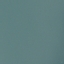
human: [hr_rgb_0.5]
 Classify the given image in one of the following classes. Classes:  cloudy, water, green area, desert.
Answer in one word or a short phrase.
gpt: water